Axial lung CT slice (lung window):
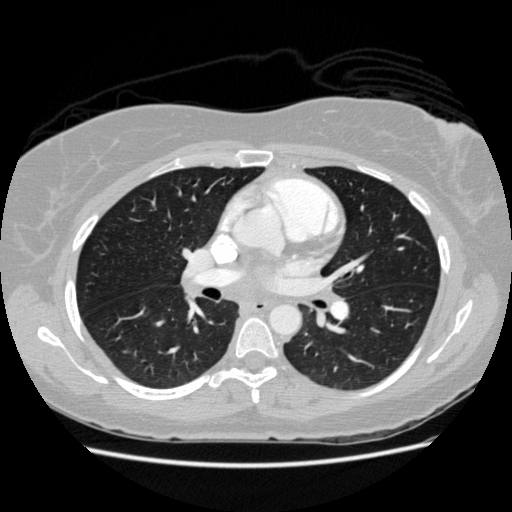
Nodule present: no